Question: When I try to run a UI Automation script on the device Iphone 4s with iOS 8 with Xcode 6, I am getting the following error:
"An error occurred while trying to run the script."

While I tried the same script on IOS 7.1 and it's ran.
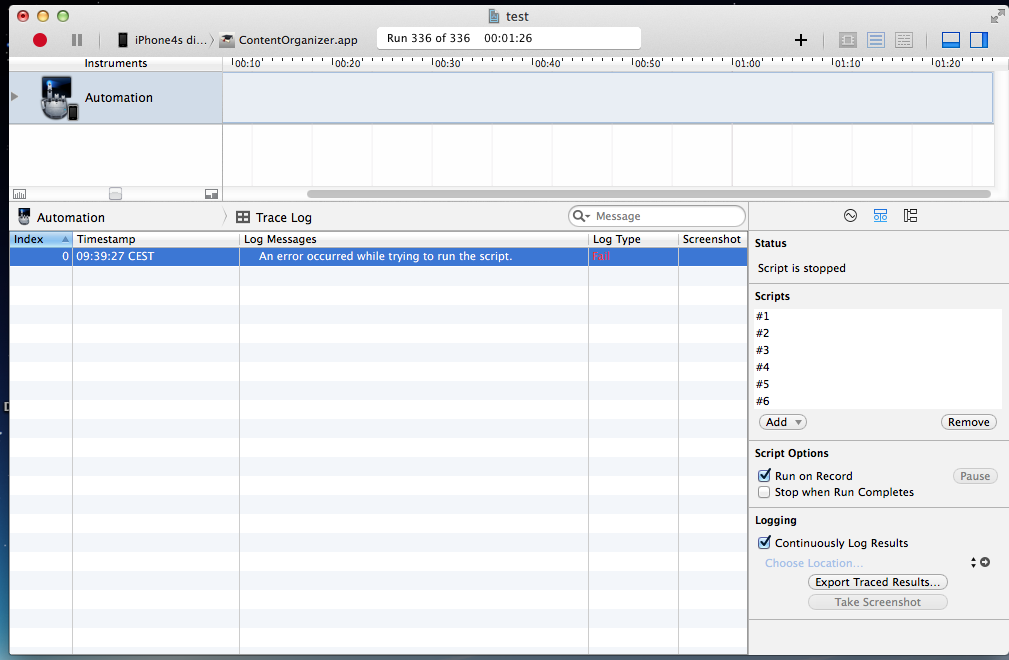
Answer: I had the same problem and found the solution on Apple forum: <URL>
There is a new setting under "Settings" -> "Developer" -> "UIAUTOMATATION" -> "Enable UIAutomatation".
It worked for me.